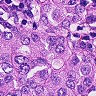
Metastatic tissue present: yes